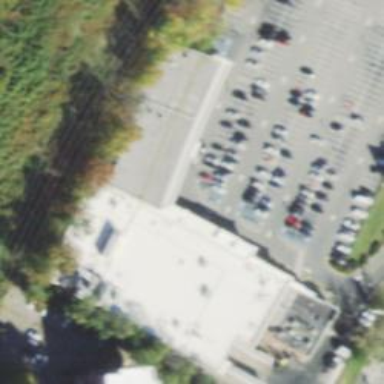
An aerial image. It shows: Post office.